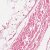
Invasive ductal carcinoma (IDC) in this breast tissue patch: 0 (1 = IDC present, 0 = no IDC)